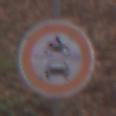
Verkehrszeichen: VerbotKraftfahrzeuge
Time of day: Midday
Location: Outdoor (Nature)
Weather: Overcast
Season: Autumn
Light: Natural